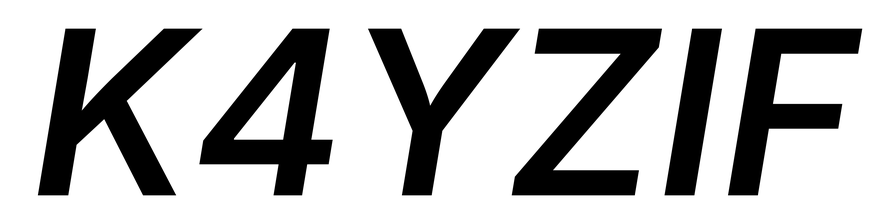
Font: Inter-Italic_SemiBold_Italic